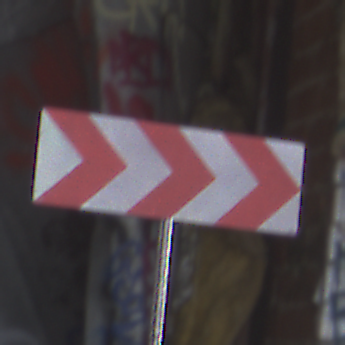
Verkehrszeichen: RichtungstafelnInKurvenGrossLinks
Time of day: Midday
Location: Roofed (Special)
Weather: Overcast
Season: NotSpecified
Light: Natural